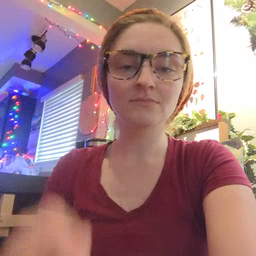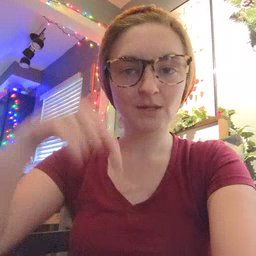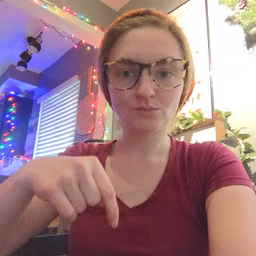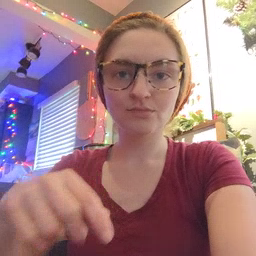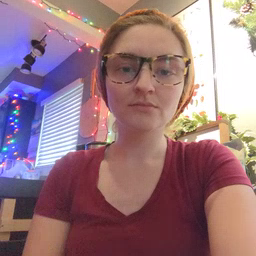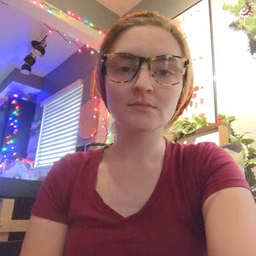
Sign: down